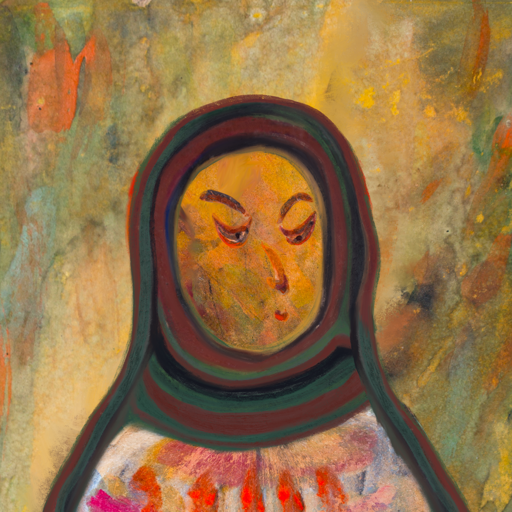
Background: Comrade, Head And Neck Side: Gypsy_Mother, Face Side: Hypocrite, Bust: Childish, Hair Side: Sisters, Head Accessory: After_Raid_Scarf, Second Necklace: Blank, Necklace: Blank, Baby: Blank